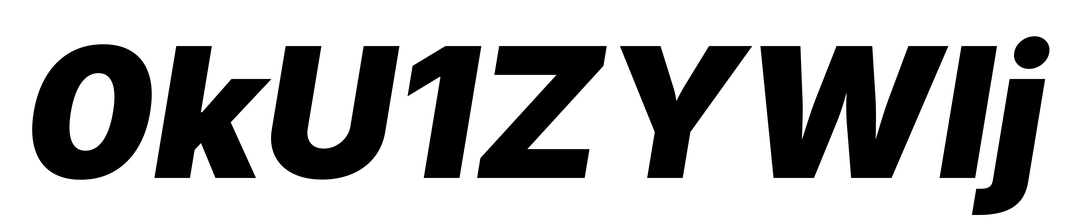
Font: Inter-Italic_Black_Italic